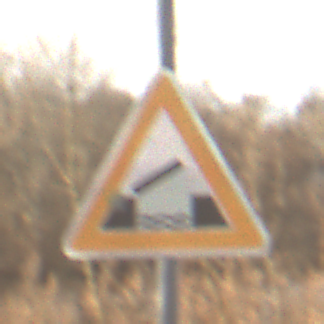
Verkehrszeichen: BeweglicheBruecke
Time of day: SunriseSunset
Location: Outdoor (Nature)
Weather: PartlyCloudy
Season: NotSpecified
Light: Natural